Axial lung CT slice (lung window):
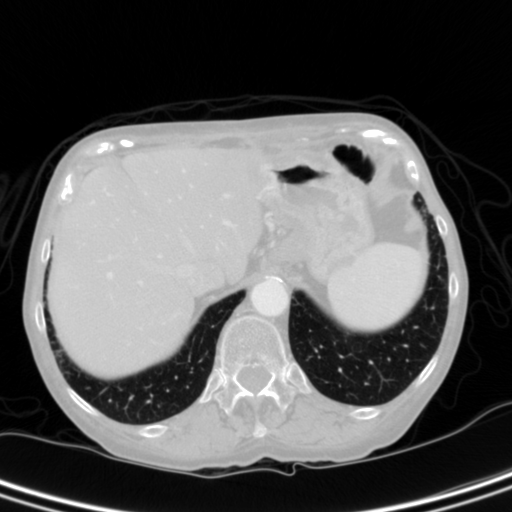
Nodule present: no